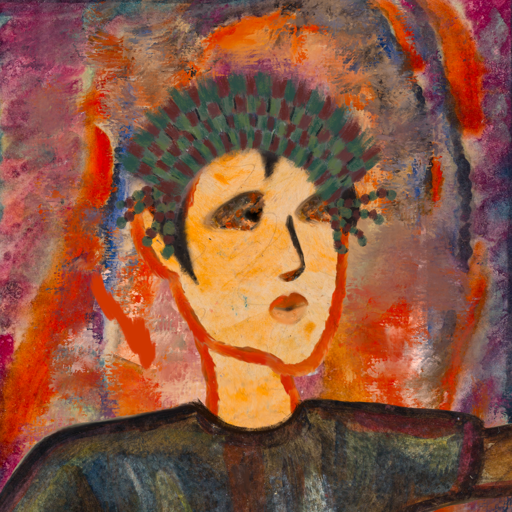
Background: Experience, Head And Neck Side: Experience, Face Side: Gypsy_Queen, Bust: Mosgoul, Hair Side: Roy_Bahadur, Head Accessory: After_Raid_Crown, Second Necklace: Blank, Necklace: Blank, Baby: Blank